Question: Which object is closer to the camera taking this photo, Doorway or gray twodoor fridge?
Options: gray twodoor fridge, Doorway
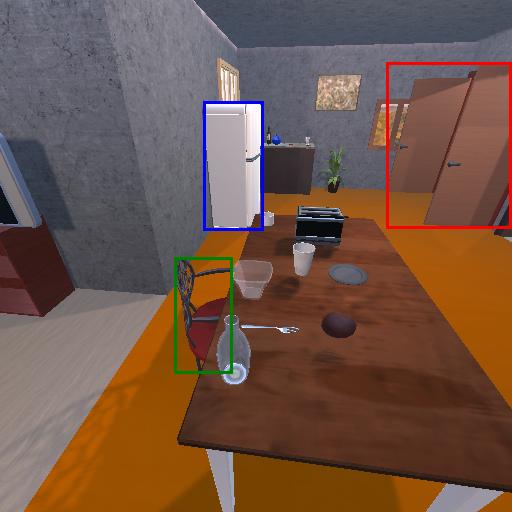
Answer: gray twodoor fridge